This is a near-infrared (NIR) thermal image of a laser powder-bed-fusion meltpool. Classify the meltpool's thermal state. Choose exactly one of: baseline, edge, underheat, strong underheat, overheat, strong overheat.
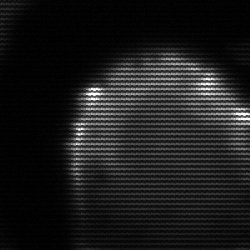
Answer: edge